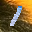
Label: 1